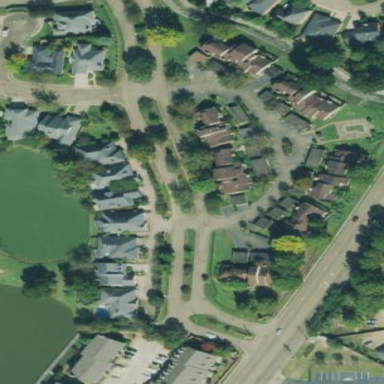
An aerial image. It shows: Condominium in residential area.